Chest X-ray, AP view. Patient: 77 years old, sex M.
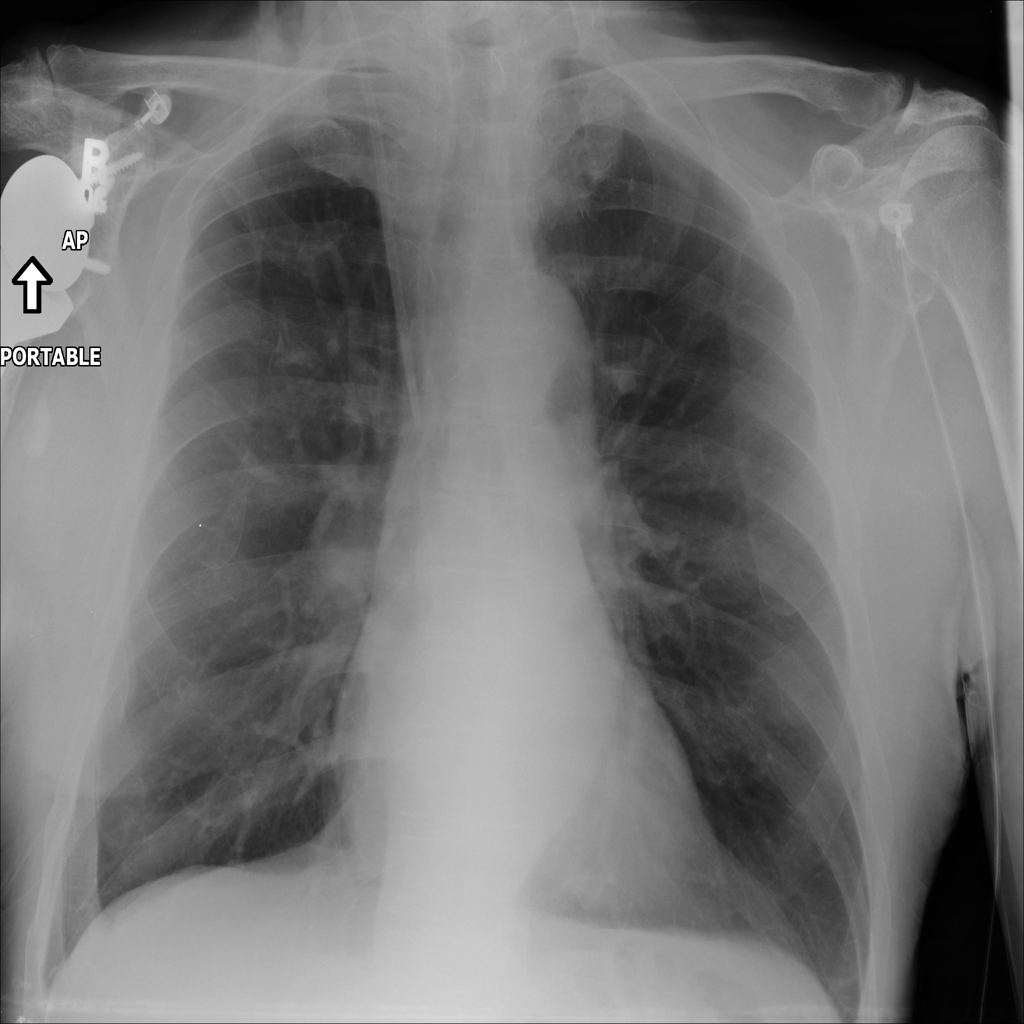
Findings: No Finding